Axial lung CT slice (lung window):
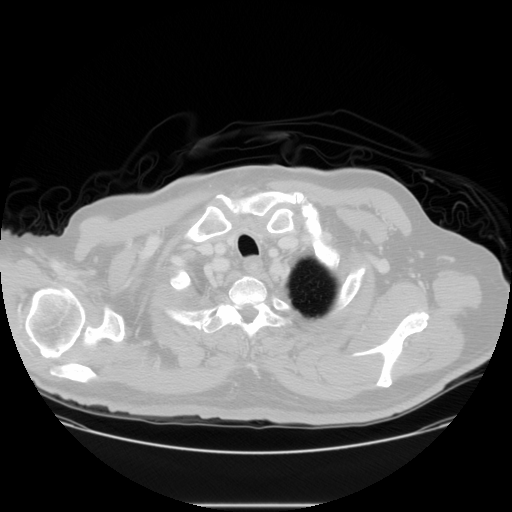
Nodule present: no